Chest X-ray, PA view. Patient: 41 years old, sex F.
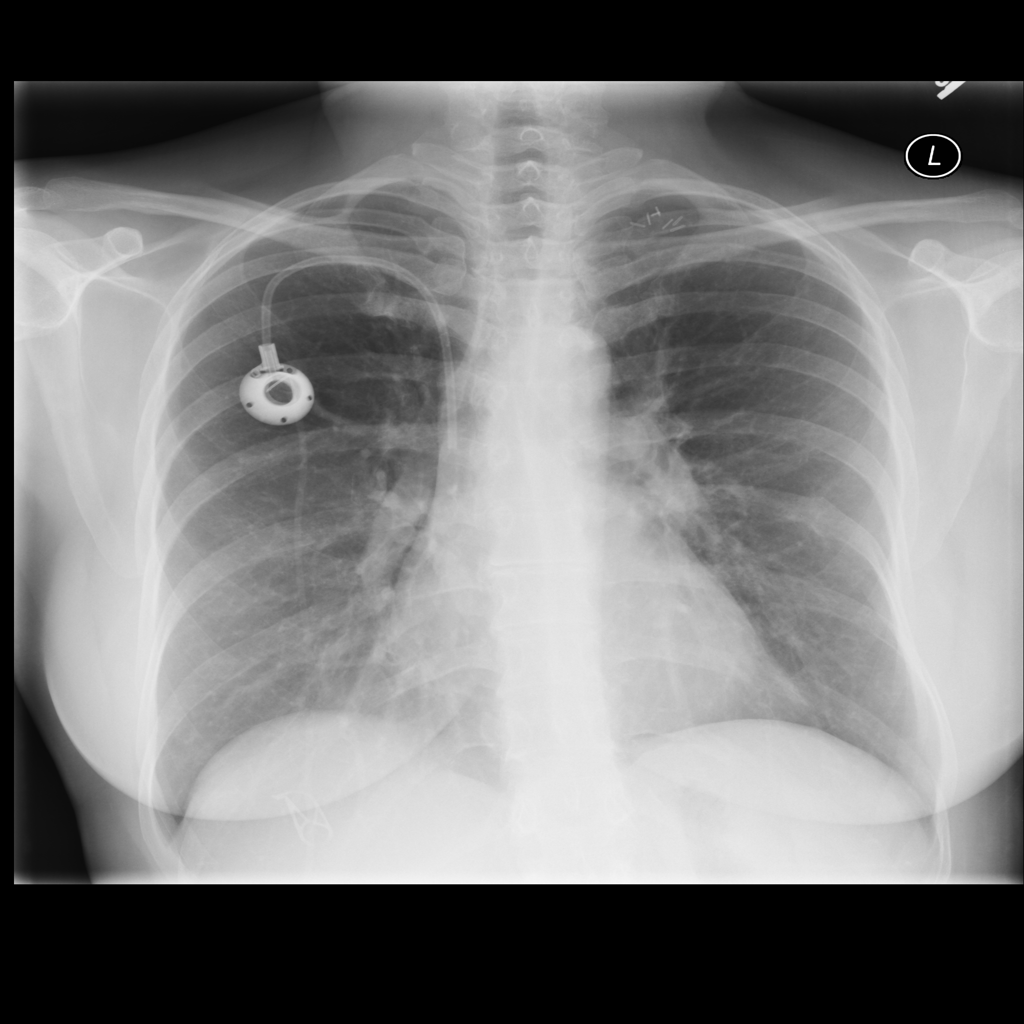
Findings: No Finding